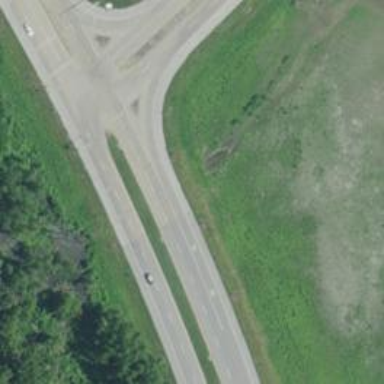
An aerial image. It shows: Primary highway with dual carriageway.